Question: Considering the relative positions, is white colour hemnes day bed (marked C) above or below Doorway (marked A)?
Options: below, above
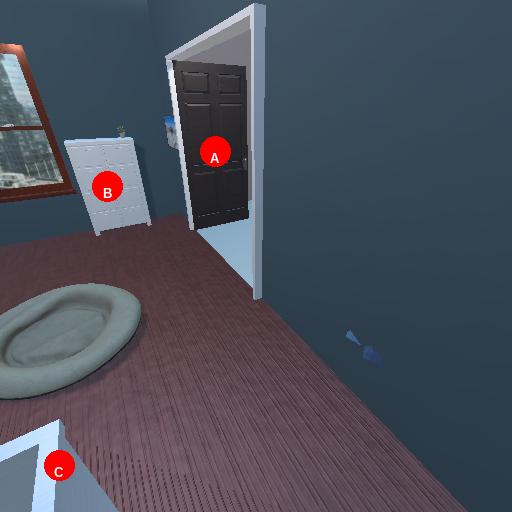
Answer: below